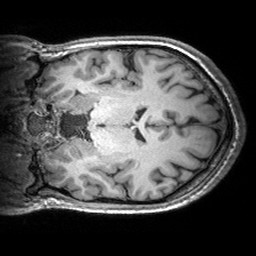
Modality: T1w
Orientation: coronal
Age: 26
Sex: male
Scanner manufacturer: siemens
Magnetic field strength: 3 T
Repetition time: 2.53 s
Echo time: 0.00299 s